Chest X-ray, PA view. Patient: 30 years old, sex M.
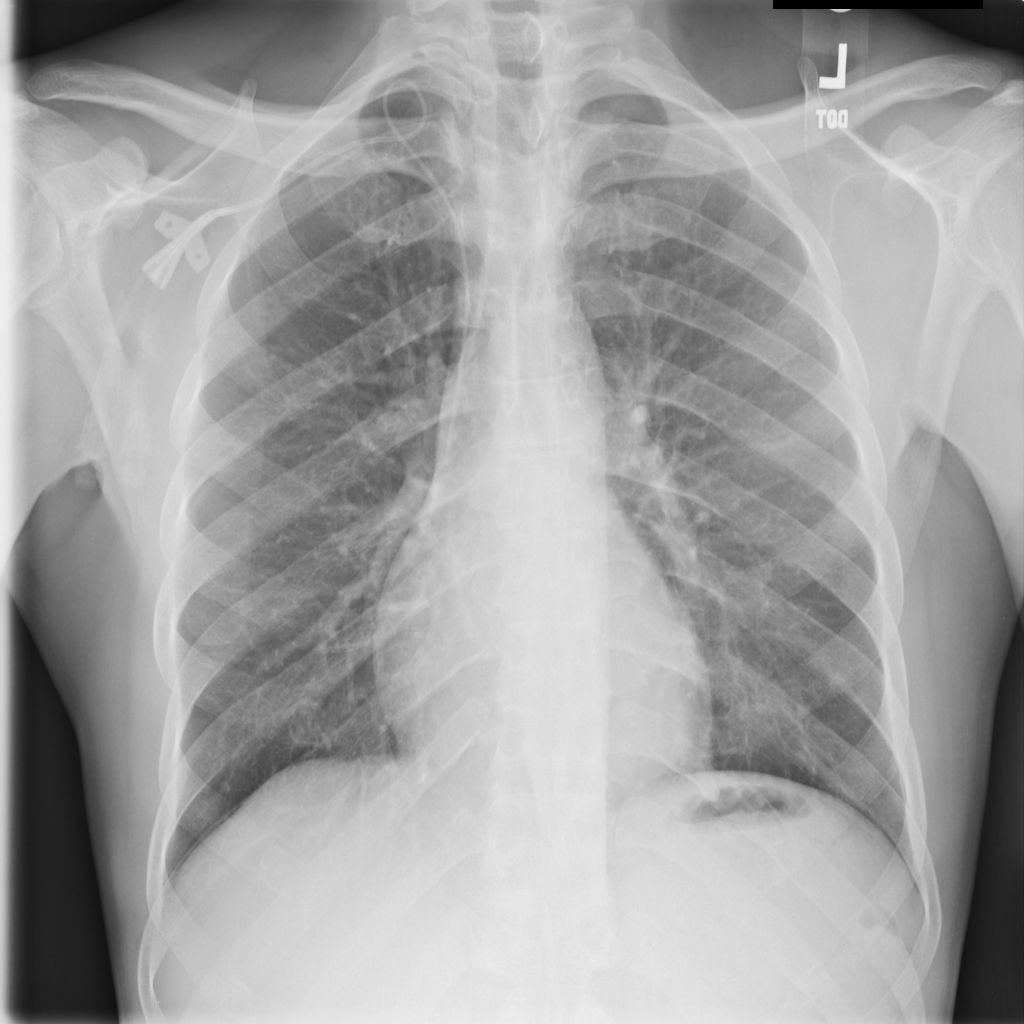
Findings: No Finding